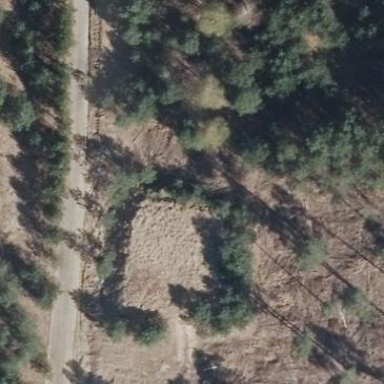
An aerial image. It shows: Bunker.